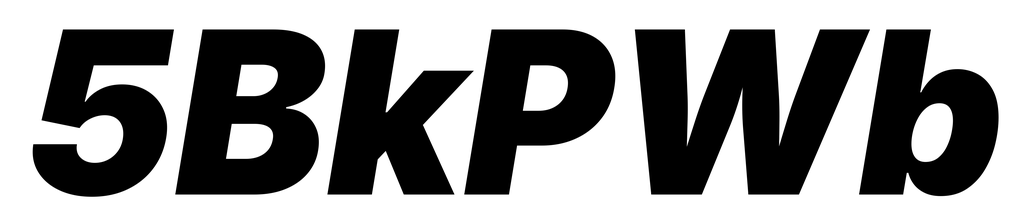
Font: Inter-Italic_Black_Italic